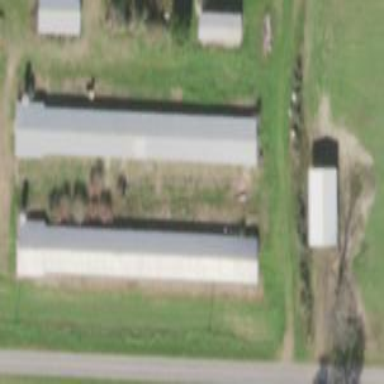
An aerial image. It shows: Poultry farmyard is depicted in the image.